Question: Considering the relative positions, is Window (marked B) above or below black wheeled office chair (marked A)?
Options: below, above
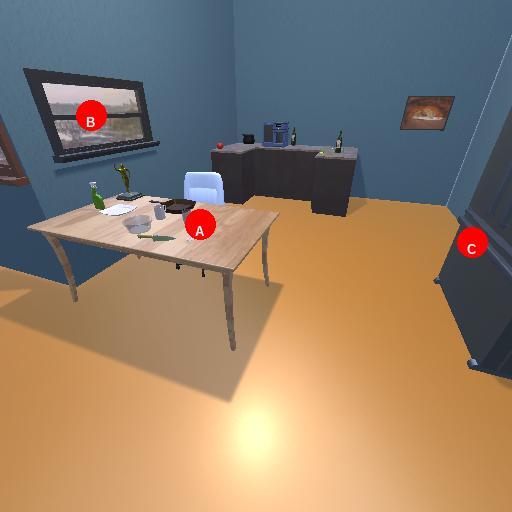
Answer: below